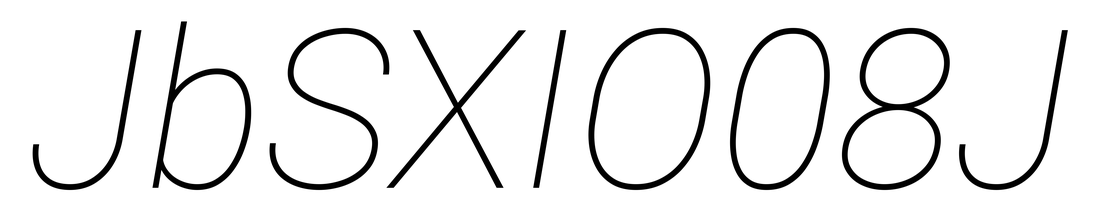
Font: Roboto-Italic_Thin_Italic